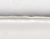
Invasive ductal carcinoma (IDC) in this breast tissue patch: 0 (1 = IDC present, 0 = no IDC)